Question: I'm stuck with this problem for a while now I can't seem to think of a way to get it right. I'll try to explain it as clear as I can.
There are 3 entities in my core data model. , and .

A can have multiple s. Also a can belong to multiple s.
A can have one and vice versa.
In the app, a list of Workplaces are shown to the user. When the user selects a Workplace, I need to get a set Patients who belong to that selected Workplace and have Handovers for today. Since a Patient can have multiple Handovers, there can be duplicate records for Patients and that's okay.
This is what I'm doing now. First I retrieve the Workplace object for the user selected. Then I iterate through it's Patients and extract the IDs of Patient objects and collect them in to an array. Then I pass the array of patient IDs and the date to filter out the Patients who have Handovers for the given date.
'''
let workplace = db.loadWorkplace(155) // 155 is the ID of the Workplace
var patientIDs: [Int] = []
for p in workplace.patients {
let patient = p as Patient
patientIDs.append(patient.id)
}
handovers = db.loadHandovers(patientIDs, date: NSDate.date())
'''
This is the method that des the filtering.
'''
public func loadHandovers(patients: [Int], date: NSDate) -> [AnyObject] {
let fetchRequest = NSFetchRequest()
let entityDescription = NSEntityDescription.entityForName("Handover", inManagedObjectContext: managedObjectContext!)
let patientPredicate = NSPredicate(format: "patient.id IN %@", patients)
let datePredicate = NSPredicate(format: "date > %@ AND date < %@", getStartDate(date), getEndDate(date))
let compoundPredicate = NSCompoundPredicate(type: .AndPredicateType, subpredicates: [patientPredicate, datePredicate])
fetchRequest.entity = entityDescription
fetchRequest.predicate = compoundPredicate
var error: NSError?
let result = managedObjectContext?.executeFetchRequest(fetchRequest, error: &error)
return result!
}
'''
The 'getStartDate()' and 'getEndDate()' methods convert the 'NSDate' object and get its start time and end time to get a date frame. I have them used in some other places and they work. <URL> a detailed explanation about it.
Anyway my 'loadHandovers()' method returns 0 results. It cannot be because when I insert data, I can see Handovers for today. Below is the SQL query that is executed from core data.
'''
SELECT 0, t0.Z_PK, t0.Z_OPT, t0.ZDATE, t0.ZSIGNEDBY, t0.ZSTATUS, t0.ZPATIENT
FROM ZHANDOVER t0
JOIN ZPATIENT t1 ON t0.ZPATIENT = t1.Z_PK
WHERE ( t1.ZID IN (?,?,?,?,?,?,?,?,?,?,?,?,?,?,?)
AND ( t0.ZDATE > ? AND t0.ZDATE < ?))
'''
Can anyone please tell me if its something wrong with my predicates? Or if there are different ways to approach this altogether? I'd really appreciate it.
Thank you.
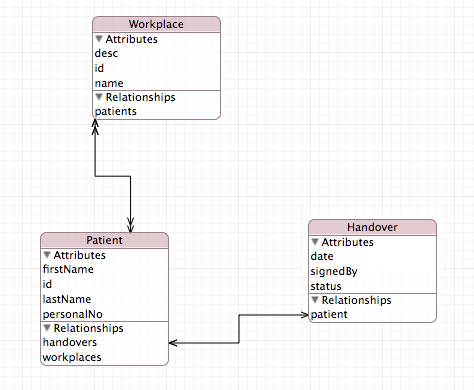
Answer: Using the object graph, this seems really simple. Try to avoid the verbose fetch requests.
'''
workplace.patients.filteredSetUsingPredicate(
NSPredicate(format: "handovers.date > %@ && handovers.date < %@",
startOfDay, endOfDay))
'''
You seem a bit confused about your own setup. If a patient only has one 'Handover', why call the relationship 'handovers' in the plural?
Another flaw with your setup is illustrated by the contradictory statement
> "Since a Patient can have multiple Handovers..."
In your data model, a patient can have handover, not many. The only explanation is that you are maintaining multiple 'Patient' instances for the same patient, just because the patient has more than one handover. That is certainly illogical and a partial reason for your confusion and the error you encounter.
A better data structure, avoiding duplicate patients:
'Workplace <<---->> Patient <---->> Handover'
This assumes that the handovers have nothing to do with the hospital. If they do, you should use the 'Handover' entity as a kind of join table as suggested by @DanK:
'Workplace <---->> Handover <<----> Patient'
If this is what you want, the application of the predicate would be even shorter:
'''
workplace.handovers.filteredSetUsingPredicate(
NSPredicate(format: "date > %@ && date < %@", startOfDay, endOfDay))
'''